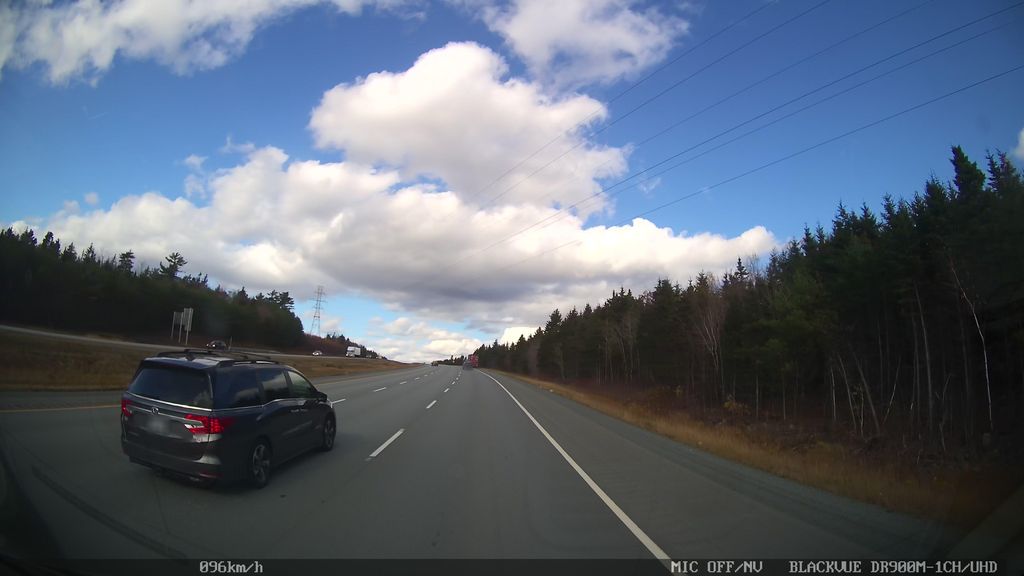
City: halifax